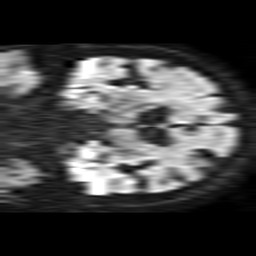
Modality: TRACE
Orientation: coronal
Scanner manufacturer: philips
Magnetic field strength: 1.5 T
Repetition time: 3.398 s
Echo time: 0.06922 s